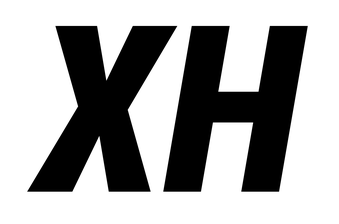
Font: Roboto-Italic_Condensed_Black_Italic